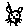
Label: cat